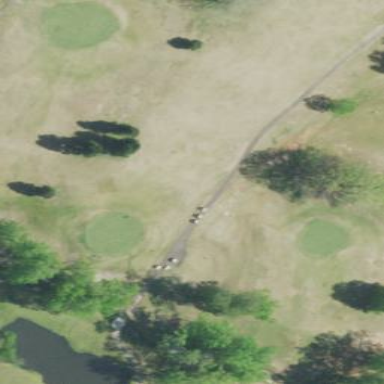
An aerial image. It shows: Water hazard in golf course. The hazard is natural water feature.